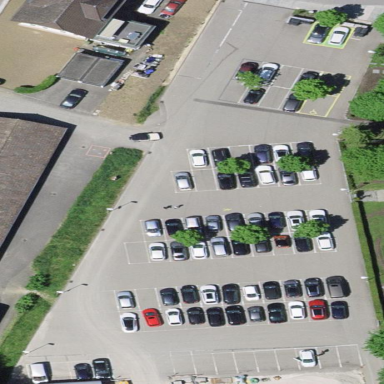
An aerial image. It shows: Parking area.